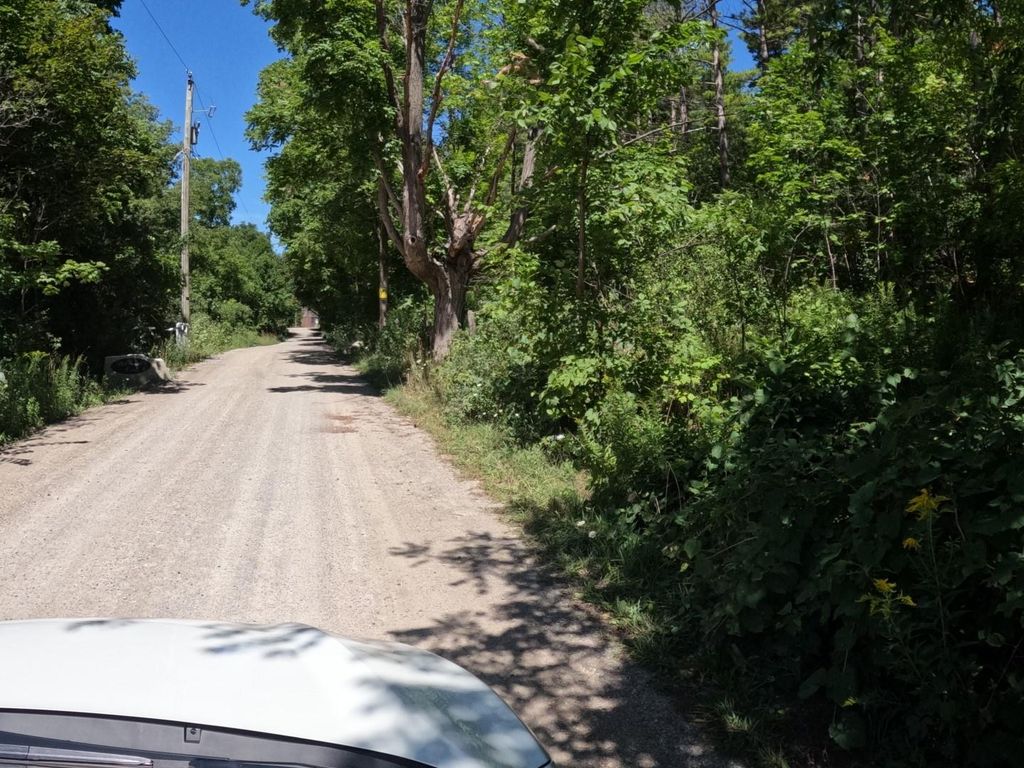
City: kitchener-waterloo